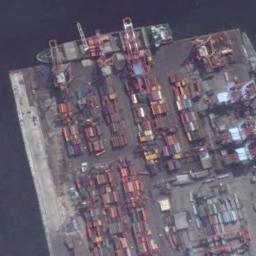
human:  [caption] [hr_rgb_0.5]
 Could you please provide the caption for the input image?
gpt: There are many containers in the dock beside the ship .

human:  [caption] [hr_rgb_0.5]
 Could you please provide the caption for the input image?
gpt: The cargo ship full of containers is docked at the container terminal and the water is deep blue .

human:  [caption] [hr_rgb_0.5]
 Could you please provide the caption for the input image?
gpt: There is a ship in the blue water on the shore .

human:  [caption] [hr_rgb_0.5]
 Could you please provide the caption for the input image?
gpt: A green containerized ship docked at the dock, With large containers and loading and unloading equipment on the dock .

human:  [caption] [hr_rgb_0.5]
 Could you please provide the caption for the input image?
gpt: The ship is at the harbor with many containers .